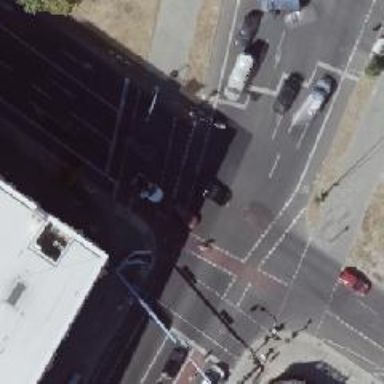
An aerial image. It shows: Crossing with traffic signals.